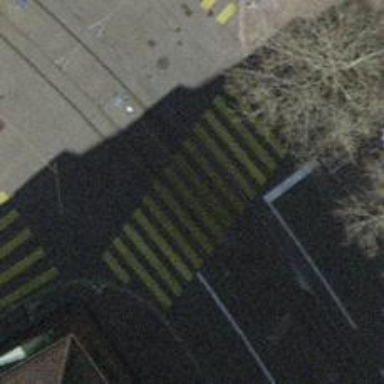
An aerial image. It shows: Zebra crossing with traffic signals. The crossing is marked by traffic lights.